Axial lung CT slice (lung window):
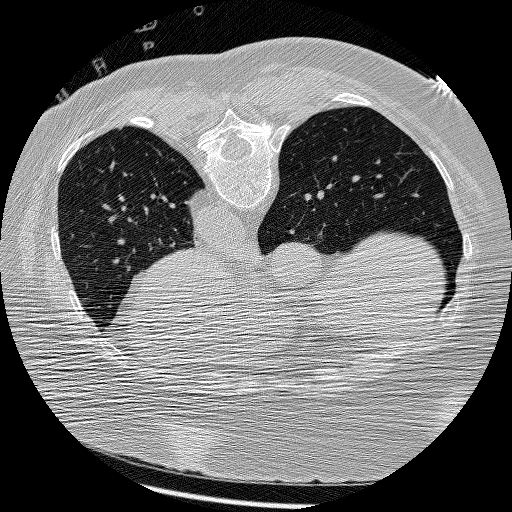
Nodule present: no